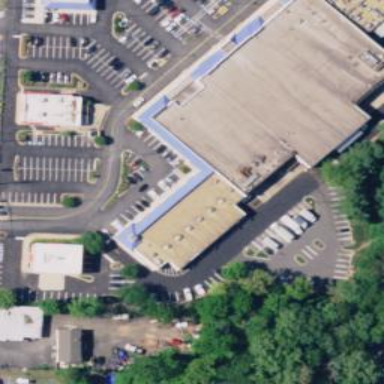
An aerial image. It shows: Commercial building.